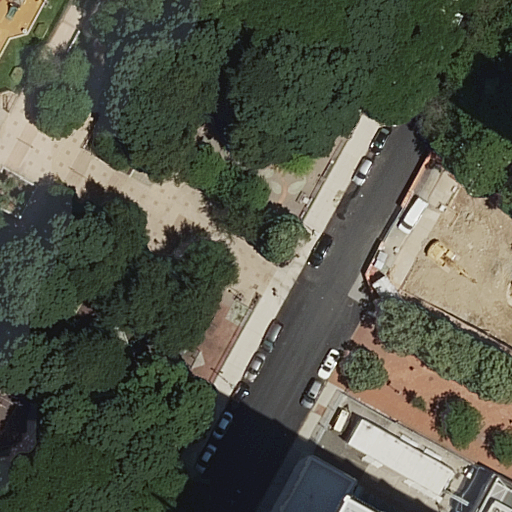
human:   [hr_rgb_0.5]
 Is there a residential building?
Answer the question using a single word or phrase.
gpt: yes

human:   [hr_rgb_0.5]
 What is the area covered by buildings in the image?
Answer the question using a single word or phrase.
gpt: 2442m2

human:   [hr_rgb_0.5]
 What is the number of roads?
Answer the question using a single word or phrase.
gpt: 4

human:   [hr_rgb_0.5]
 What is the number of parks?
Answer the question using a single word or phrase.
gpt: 1

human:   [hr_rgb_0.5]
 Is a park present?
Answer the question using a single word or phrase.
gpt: yes

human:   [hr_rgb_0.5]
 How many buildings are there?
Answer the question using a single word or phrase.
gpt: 1

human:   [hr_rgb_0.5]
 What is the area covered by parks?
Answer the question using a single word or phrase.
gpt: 881m2

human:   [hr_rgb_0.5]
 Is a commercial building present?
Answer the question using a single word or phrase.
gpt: no

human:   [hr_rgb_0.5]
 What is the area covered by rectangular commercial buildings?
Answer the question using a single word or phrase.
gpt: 0m2

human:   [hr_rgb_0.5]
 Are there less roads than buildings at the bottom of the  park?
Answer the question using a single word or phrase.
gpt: no

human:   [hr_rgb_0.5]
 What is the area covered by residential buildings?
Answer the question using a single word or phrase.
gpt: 2442m2

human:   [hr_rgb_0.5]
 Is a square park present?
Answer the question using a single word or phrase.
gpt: no

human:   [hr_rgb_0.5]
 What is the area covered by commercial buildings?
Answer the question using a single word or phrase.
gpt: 0m2

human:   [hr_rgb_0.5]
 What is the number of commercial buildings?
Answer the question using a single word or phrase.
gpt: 0

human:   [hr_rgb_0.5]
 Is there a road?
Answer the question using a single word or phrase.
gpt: yes

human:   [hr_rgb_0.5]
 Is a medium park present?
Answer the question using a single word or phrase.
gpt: no

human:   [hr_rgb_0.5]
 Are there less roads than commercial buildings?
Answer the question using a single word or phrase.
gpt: no

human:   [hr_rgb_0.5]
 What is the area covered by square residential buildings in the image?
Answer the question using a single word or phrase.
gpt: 0m2

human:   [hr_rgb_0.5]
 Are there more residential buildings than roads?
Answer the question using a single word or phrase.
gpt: no

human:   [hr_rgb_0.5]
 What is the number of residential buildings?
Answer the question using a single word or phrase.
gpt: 1

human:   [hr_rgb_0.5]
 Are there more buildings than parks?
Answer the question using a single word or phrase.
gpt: no

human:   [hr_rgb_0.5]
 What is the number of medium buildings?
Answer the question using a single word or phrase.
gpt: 0

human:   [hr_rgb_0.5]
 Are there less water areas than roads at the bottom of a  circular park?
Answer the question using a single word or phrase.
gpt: no

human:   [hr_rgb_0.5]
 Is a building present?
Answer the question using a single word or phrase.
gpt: yes

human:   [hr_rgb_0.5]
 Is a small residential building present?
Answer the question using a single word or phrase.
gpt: no

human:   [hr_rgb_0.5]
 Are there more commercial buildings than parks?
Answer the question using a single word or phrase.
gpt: no

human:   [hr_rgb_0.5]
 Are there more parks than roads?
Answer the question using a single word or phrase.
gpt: no

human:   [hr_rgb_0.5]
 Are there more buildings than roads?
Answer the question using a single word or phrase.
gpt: no

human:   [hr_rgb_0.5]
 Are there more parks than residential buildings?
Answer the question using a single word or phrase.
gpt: no

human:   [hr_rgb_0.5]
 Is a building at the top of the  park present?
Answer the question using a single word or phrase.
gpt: no

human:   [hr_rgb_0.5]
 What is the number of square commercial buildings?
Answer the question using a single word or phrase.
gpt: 0

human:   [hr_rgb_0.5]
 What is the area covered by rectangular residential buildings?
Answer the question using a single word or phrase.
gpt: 0m2

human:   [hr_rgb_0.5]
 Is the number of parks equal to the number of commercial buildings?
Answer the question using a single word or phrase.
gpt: no

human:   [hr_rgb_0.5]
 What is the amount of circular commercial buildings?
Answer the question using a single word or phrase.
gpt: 0

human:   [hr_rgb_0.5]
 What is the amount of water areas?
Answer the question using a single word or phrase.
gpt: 0

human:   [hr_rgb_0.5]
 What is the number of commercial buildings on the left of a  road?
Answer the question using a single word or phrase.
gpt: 0

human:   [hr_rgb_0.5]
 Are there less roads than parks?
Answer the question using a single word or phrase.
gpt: no

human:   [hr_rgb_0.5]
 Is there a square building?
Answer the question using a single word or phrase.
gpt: no

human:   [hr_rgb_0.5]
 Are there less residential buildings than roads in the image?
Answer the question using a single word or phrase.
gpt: yes

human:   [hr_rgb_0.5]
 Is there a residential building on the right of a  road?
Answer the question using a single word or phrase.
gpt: yes

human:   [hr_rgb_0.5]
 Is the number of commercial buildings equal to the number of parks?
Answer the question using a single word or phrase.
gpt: no

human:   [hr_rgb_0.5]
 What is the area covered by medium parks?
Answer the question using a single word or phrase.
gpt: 0m2

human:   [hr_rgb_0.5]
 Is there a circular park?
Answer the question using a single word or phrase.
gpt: no

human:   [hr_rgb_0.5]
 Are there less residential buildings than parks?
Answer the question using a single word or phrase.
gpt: no

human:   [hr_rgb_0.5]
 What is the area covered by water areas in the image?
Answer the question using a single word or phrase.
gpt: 0m2

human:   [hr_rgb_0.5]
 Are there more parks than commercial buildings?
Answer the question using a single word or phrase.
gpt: yes

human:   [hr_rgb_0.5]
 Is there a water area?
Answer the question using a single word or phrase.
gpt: no

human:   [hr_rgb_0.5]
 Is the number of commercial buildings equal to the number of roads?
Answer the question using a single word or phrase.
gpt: no

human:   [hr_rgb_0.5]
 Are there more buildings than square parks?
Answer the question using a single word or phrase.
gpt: yes

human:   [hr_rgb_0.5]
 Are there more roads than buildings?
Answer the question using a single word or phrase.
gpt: yes

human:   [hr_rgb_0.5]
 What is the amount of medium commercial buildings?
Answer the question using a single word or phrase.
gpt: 0

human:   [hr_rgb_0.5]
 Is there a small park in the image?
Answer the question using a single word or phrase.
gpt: no

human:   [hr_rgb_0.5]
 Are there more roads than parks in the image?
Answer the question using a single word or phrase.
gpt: yes

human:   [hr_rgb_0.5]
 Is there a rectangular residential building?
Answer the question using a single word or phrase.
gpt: no

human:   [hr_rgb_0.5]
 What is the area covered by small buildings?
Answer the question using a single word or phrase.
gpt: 0m2

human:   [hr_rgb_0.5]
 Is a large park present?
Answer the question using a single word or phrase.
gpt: yes

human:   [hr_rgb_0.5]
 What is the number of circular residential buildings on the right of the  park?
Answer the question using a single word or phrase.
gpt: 0

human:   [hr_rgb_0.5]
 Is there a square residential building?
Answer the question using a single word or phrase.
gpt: no

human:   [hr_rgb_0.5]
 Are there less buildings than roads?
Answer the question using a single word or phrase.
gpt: yes

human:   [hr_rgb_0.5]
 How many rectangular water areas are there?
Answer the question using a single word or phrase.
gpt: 0

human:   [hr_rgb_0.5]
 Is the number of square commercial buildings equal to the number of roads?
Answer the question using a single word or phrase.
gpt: no

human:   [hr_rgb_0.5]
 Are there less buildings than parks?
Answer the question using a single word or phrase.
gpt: no

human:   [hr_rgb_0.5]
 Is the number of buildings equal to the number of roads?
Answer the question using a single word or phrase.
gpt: no

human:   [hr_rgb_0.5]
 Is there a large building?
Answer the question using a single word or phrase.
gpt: yes